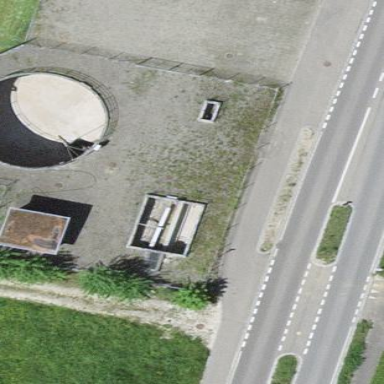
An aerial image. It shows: Building that is wastewater plant.